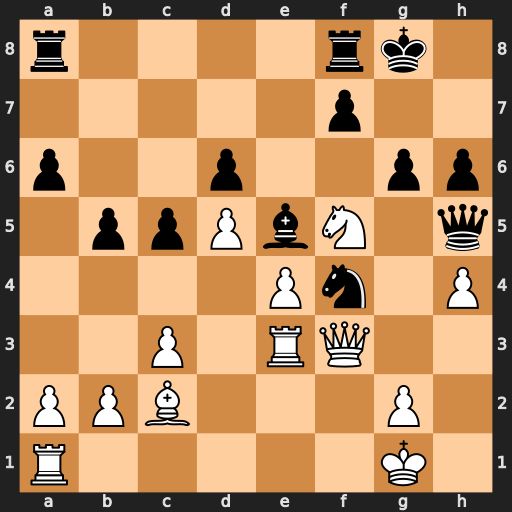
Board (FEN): r4rk1/5p2/p2p2pp/1ppPbN1q/4Pn1P/2P1RQ2/PPB3P1/R5K1
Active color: w
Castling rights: -
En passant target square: -
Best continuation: g4 gxf5 gxh5